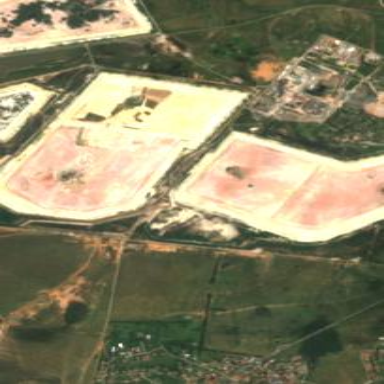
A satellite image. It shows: Tailings reservoir in landfill area.